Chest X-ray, AP view. Patient: 58 years old, sex M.
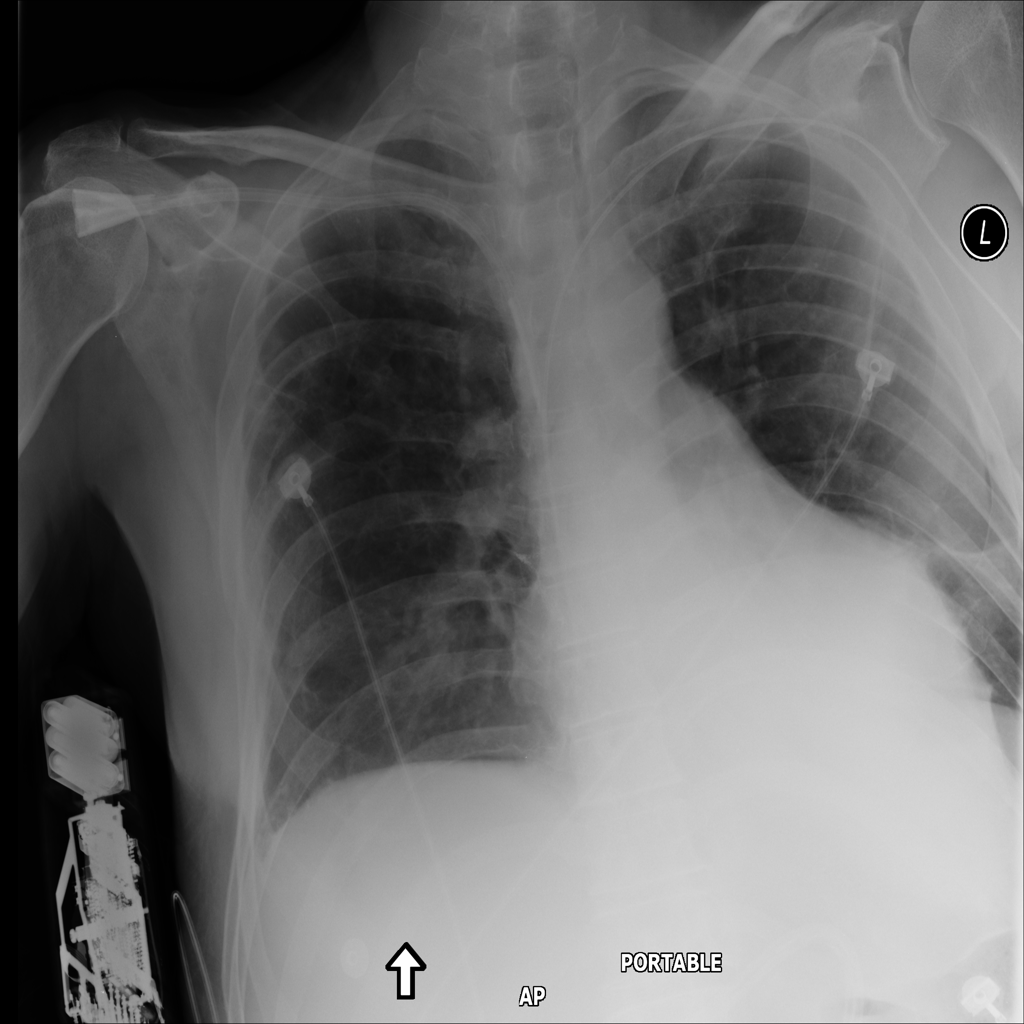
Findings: No Finding